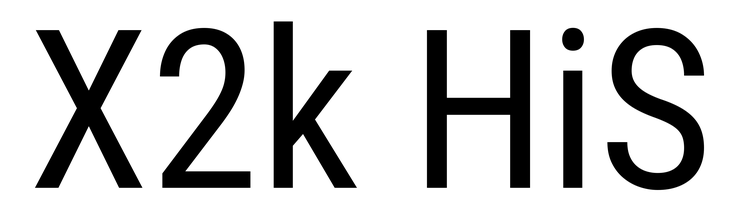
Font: Roboto_Condensed_Regular